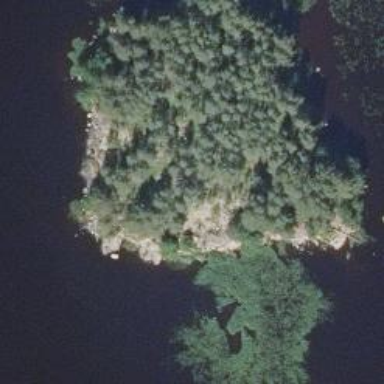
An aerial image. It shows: Islet.